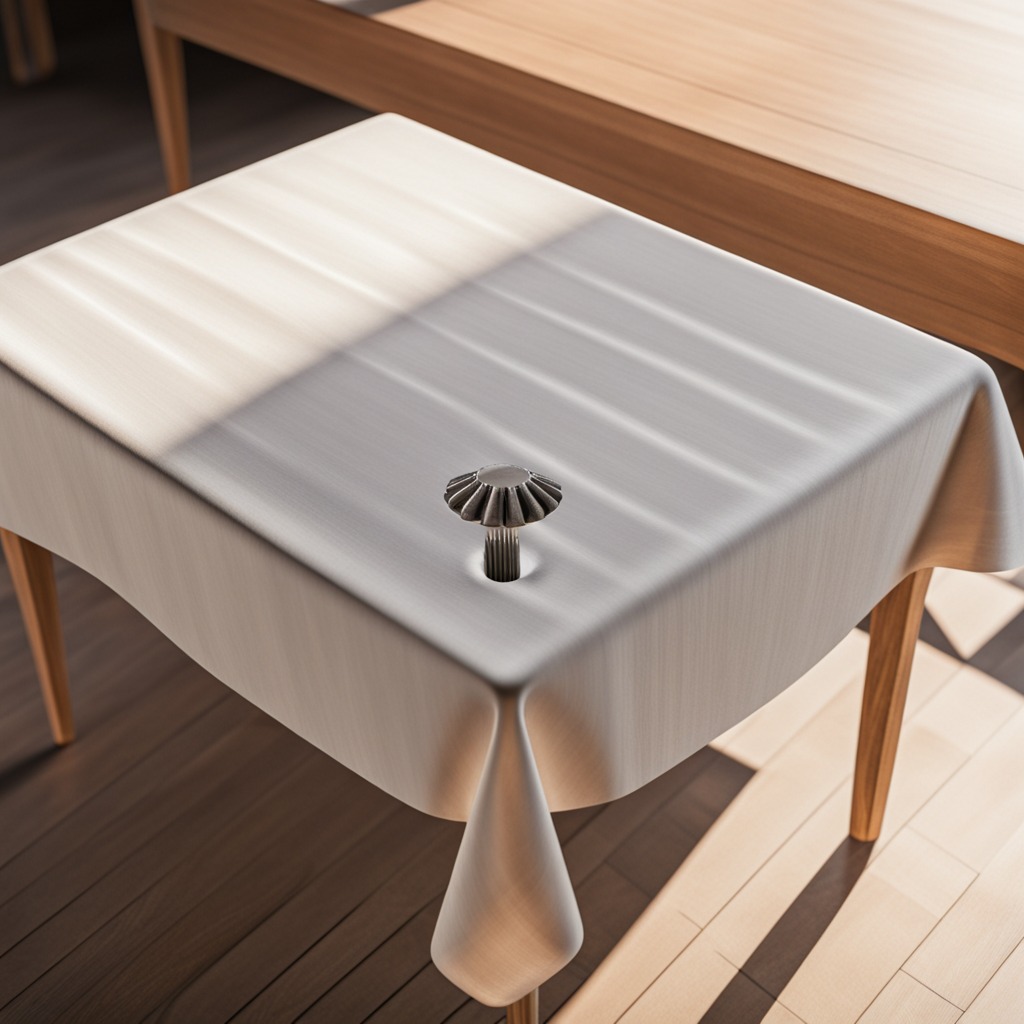
A steel gear with teeth is lying on the wooden table.